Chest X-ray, AP view. Patient: 46 years old, sex M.
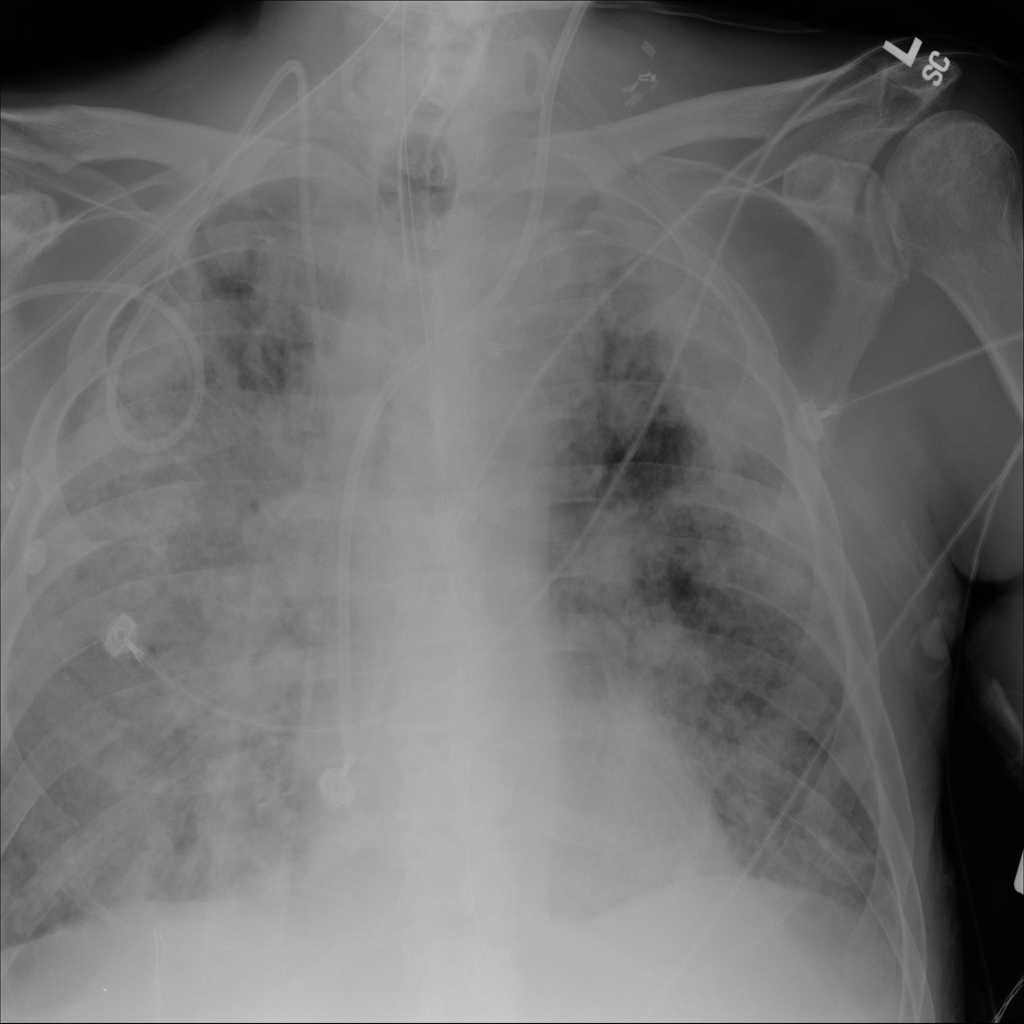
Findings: Edema, Pneumonia